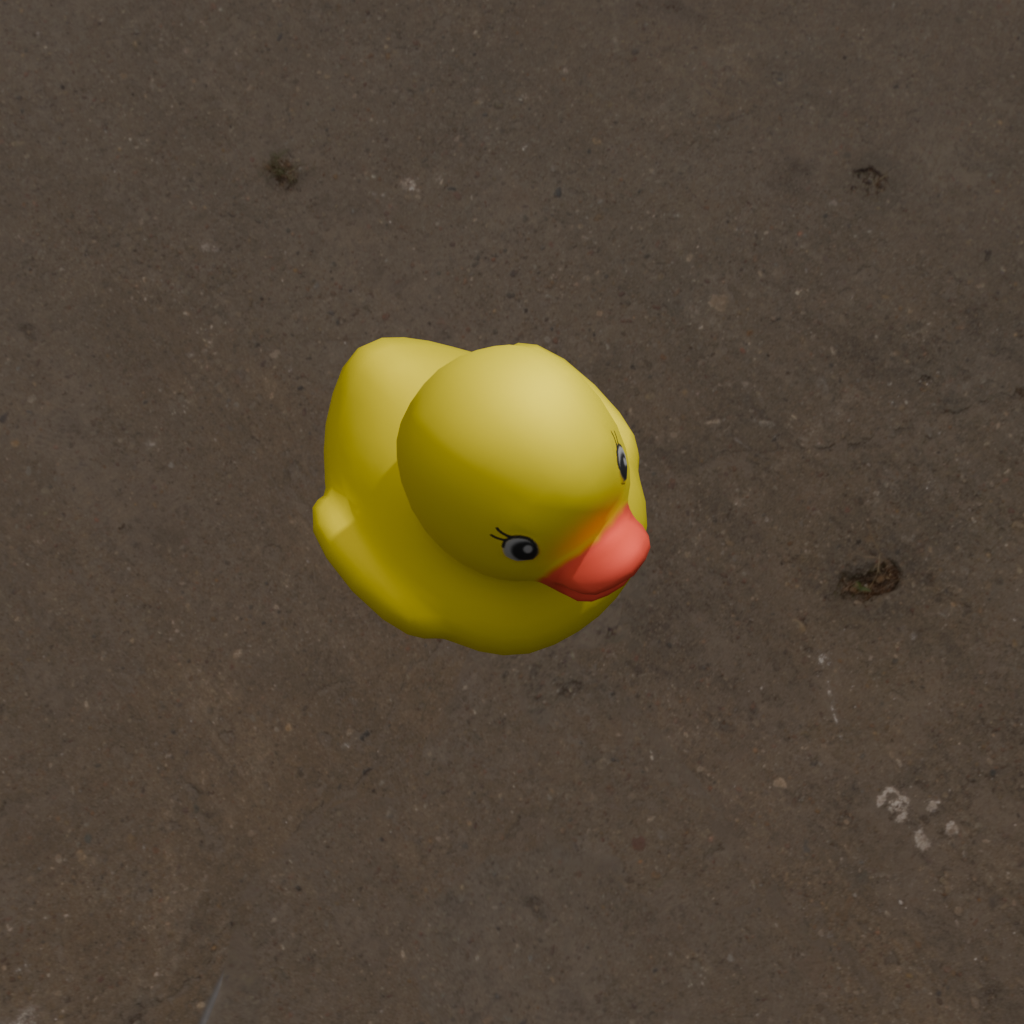
an image of a yellow rubber duck seen from <front_right_top> in a lakeside with a cloudy sky surrounded by greenery and dirt paths.